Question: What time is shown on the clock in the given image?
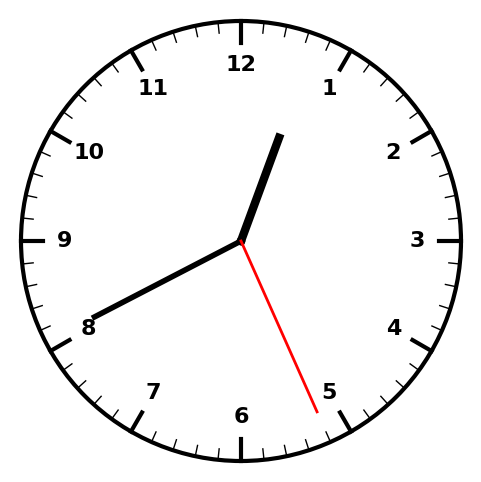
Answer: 12:40:26